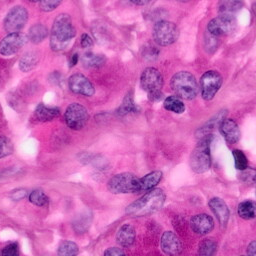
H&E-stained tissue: Pancreatic